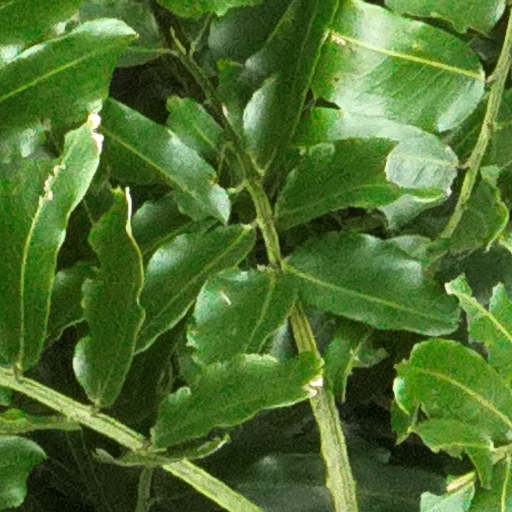
Species: Dipteryx oleifera
GBIF accepted scientific name: Dipteryx oleifera
Crown area (m\u00b2): 915.497